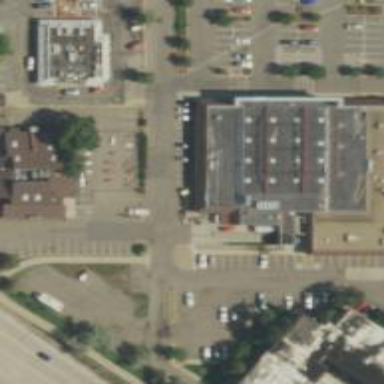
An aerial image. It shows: Retail building.